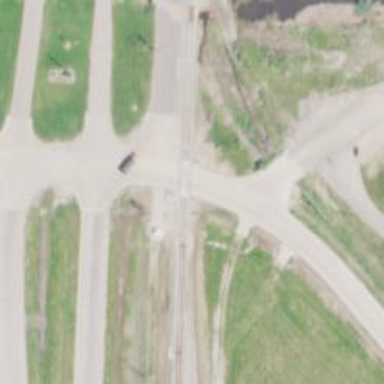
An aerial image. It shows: Level crossing along the railway.